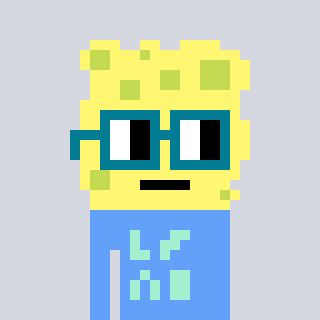
a pixel art character with square dark green glasses, a sponge-shaped head and a blue-colored body on a cool background